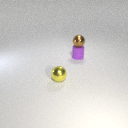
small brown metal sphere above small purple rubber cylinder